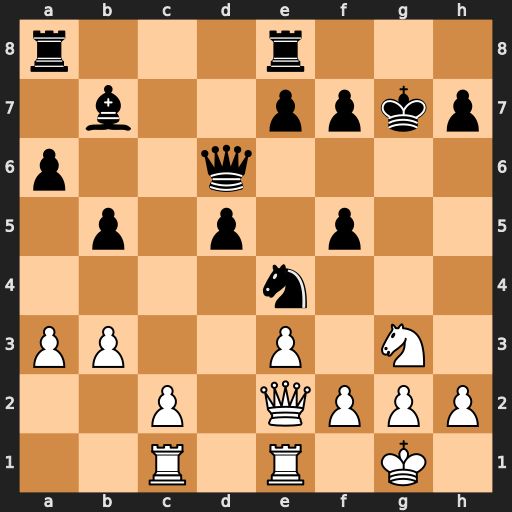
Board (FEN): r3r3/1b2ppkp/p2q4/1p1p1p2/4n3/PP2P1N1/2P1QPPP/2R1R1K1
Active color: w
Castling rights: -
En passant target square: -
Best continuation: Nxf5+ Kh8 Nxd6